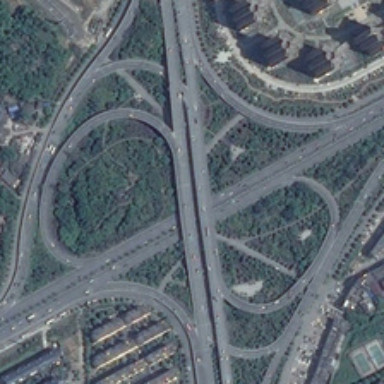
Many green trees are near a viaduct .